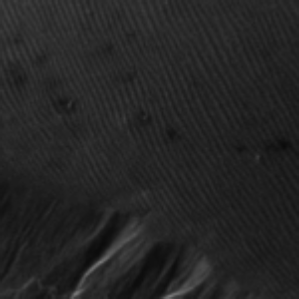
Label: frost